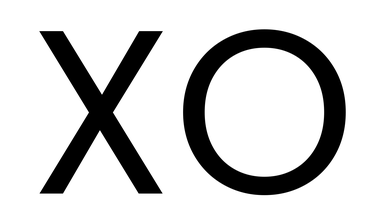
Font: Poppins-Regular